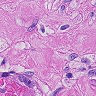
Metastatic tissue present: yes